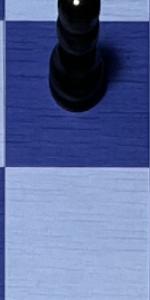
Label: Empty